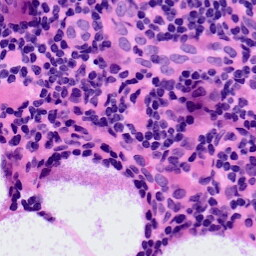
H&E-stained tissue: LymphNode